Question: I have string which contain 5 to 6 word and i would like to replace some word with highlighter style.
'''
$(document).ready(function() {
var str = "Micromax Samsung S3 Microsoft Galaxy S";
var arr = ["Micro", "s"];
arr.forEach(function(item) {
str = str.replace(new RegExp(item.replace(/\+/g, "\+"), "g"), '<span class="red">'+ item +'</span>');
})
$('#dvHtml').html(str);
});
'''
But i am getting every s in the entire string including but i don't want to replace .
1. <span class="red">
2. </span>
Now this will replace with '<span class="red">Micro</span>' and with '<span class="red">s</span>'

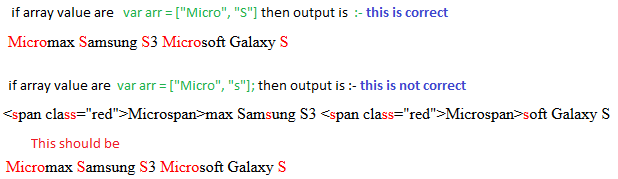
Answer: You need change your regexp something like this
'''
var str = "Micromax Samsung S3 Microsoft Galaxy S";
var arr = ["Micro", "s"];
var t = str.replace(new RegExp('\b('+arr.join('|')+')',"gi"), '<span class="red">$1</span>');
$('#dvHtml').html(t);
'''
in this
- ''- 'arr.join('|')''a|b'- 'gi''global''ignore case'
you can try it on <URL>